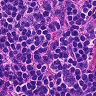
Metastatic tissue present: no